Question: I want to maintain the correct emoAvg in "Day". Here's what I'm looking accomplish:
1. update the emoAvg of "Day" whenever a "Emotion" is related to "Day"...a day can have many emotions.
2. update the emoAvg of "Day" whenever an "Emotion" is removed from "Day"
3. update the emoAvg of "Day" whenever a the emotion property of "Emotion" changes.

I want to keep all this code in the model layer and I have been able to connect emotions with days by calling the following code which attaches a Day to an emotion when an emotion is created.
I have not been able to write the custom accessors for the to-many relationship that "Day" has with "Emotion." I'm stuck at Xcode 4.6.2 and the copy/paste custome ObjectiveC accessors functions doesn't seem to exist in this version.
What's a good way to build this code?
'''
- (void)setDate:(NSDate *)date
{
[self willChangeValueForKey:@"date"];
[self setPrimitiveValue:date forKey:@"date"];
[self associateDay];
[self didChangeValueForKey:@"date"];
}
-(void)associateDay
{
NSCalendar *calendar = [NSCalendar currentCalendar];
NSDateFormatter *dateFormatter = [[NSDateFormatter alloc] init];
[dateFormatter setTimeStyle:NSDateFormatterMediumStyle];
[dateFormatter setDateStyle:NSDateFormatterMediumStyle];
NSDateComponents *dateComponents = [calendar components:(NSYearCalendarUnit | NSMonthCalendarUnit | NSDayCalendarUnit) fromDate:self.date];
//Start of Day
[dateComponents setHour:0];
[dateComponents setMinute:0];
[dateComponents setSecond:0];
NSDate *startOfDay = [calendar dateFromComponents:dateComponents];
//NSLog(@"Start of Day: %@", [dateFormatter stringFromDate:startOfDay]);
//End of Day
[dateComponents setHour:23];
[dateComponents setMinute:59];
[dateComponents setSecond:59];
NSDate *endOfDay = [calendar dateFromComponents:dateComponents];
//NSLog(@"End of Day: %@", [dateFormatter stringFromDate:endOfDay]);
//Find all Day Entities that fall on the same calendar date
NSPredicate *datePredicate = [NSPredicate predicateWithFormat:@"date > %@ AND date < %@", startOfDay, endOfDay];
NSFetchRequest *fetchDays = [[NSFetchRequest alloc]initWithEntityName:@"Day"];
fetchDays.predicate = datePredicate;
NSManagedObjectContext *context = [(id)[UIApplication sharedApplication].delegate managedObjectContext];
NSArray *daysFound = [context executeFetchRequest:fetchDays error:nil];
if ([daysFound count] == 1)
{
Day *dayWithMatchingDate = [daysFound objectAtIndex:0];
self.day = dayWithMatchingDate;
NSLog(@"Found %d matching days",[daysFound count]);
}
if ([daysFound count] > 1)
{
NSLog(@"Found %d matching days...Something needs fixing",[daysFound count]);
}
if ([daysFound count] < 1)
{
NSLog(@"Found %d matching days...Making a new Day and associating it",[daysFound count]);
NSManagedObjectContext *context = [(id)[UIApplication sharedApplication].delegate managedObjectContext];
Day *newDay = [NSEntityDescription insertNewObjectForEntityForName:@"Day" inManagedObjectContext:context];
newDay.date = self.date;
self.day = newDay;
}
}
'''
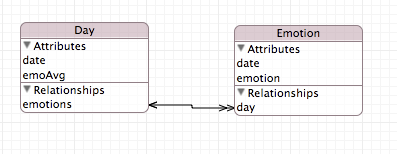
Answer: I think it is not necessarily a good idea to model the 'Day' as part of the data model. The existing date attribute should be sufficient for selection, filtering and other logic.
Nevertheless, you are on the right track. The key is to override the setters. You need to override the following setters in 'Emotion' and 'Day' (my tip: create a on emotion 'Emotion+Additions' to keep this code separated from the basic model classes).
1. setEmotion in Emotion
2. removeEmotionsObject in Day
3. addEmotionsObject in Day
e.g.
'''
-(void)removeEmotionsObject:(Emotion)value {
NSSet *changedObjects = [[NSSet alloc] initWithObjects:&value count:1];
[self willChangeValueForKey:@"emotions"
withSetMutation:NSKeyValueMinusSetMutation usingObjects:changedObjects];
[[self primitiveEmotions] removeObject:value];
[self didChangeValueForKey:@"emotions"
withSetMutation:NSKeyValueMinusSetMutation usingObjects:changedObjects];
}
'''
More details on these accessors in the <URL> of the Core Data Programming Guide.